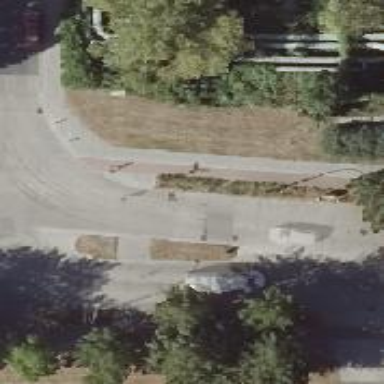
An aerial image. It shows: Uncontrolled footway crossing with median island.